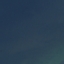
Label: SeaLake